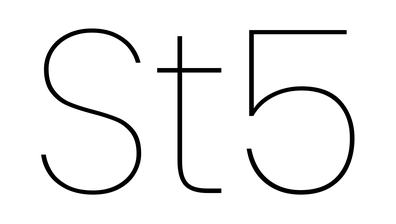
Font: Poppins-Thin